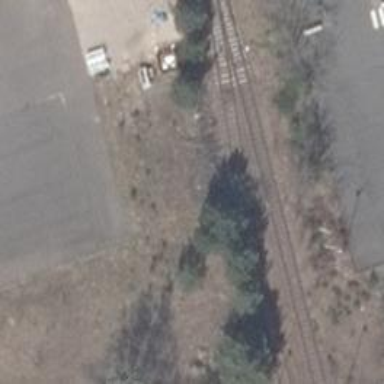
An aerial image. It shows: Abandoned railway yard.